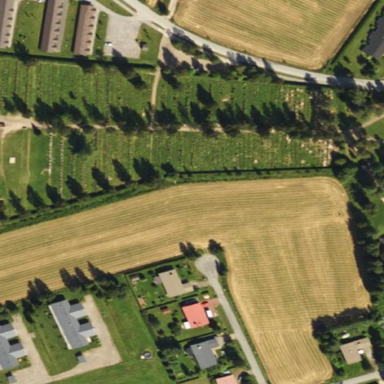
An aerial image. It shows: Cemetery.